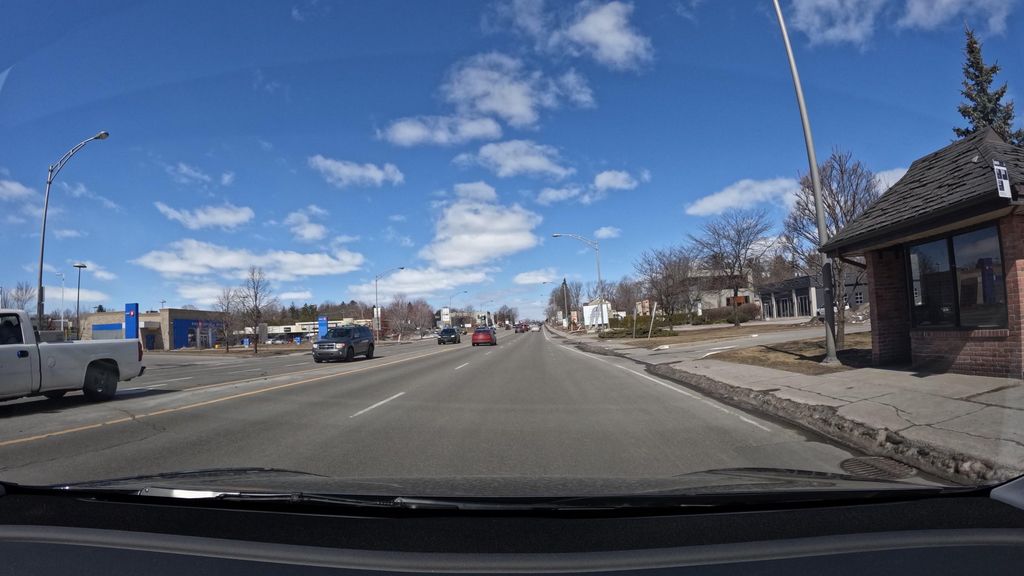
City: montreal